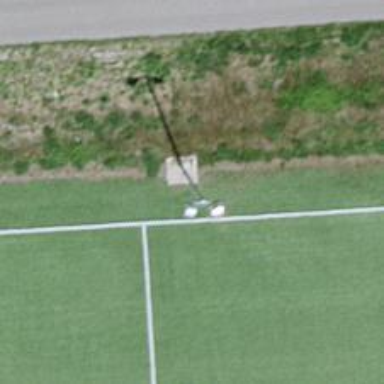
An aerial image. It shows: Mast structure.